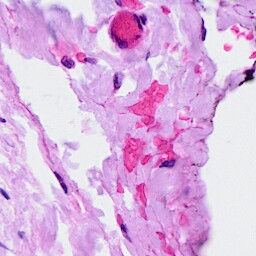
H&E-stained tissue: Breast